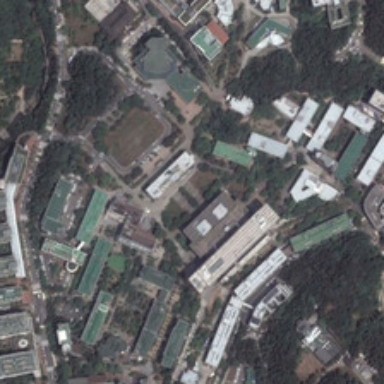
Many buildings and green trees are in a school .